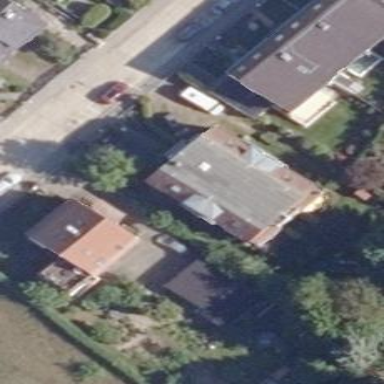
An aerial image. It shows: Detached building with double saltbox roof shape.